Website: walmart
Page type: payment
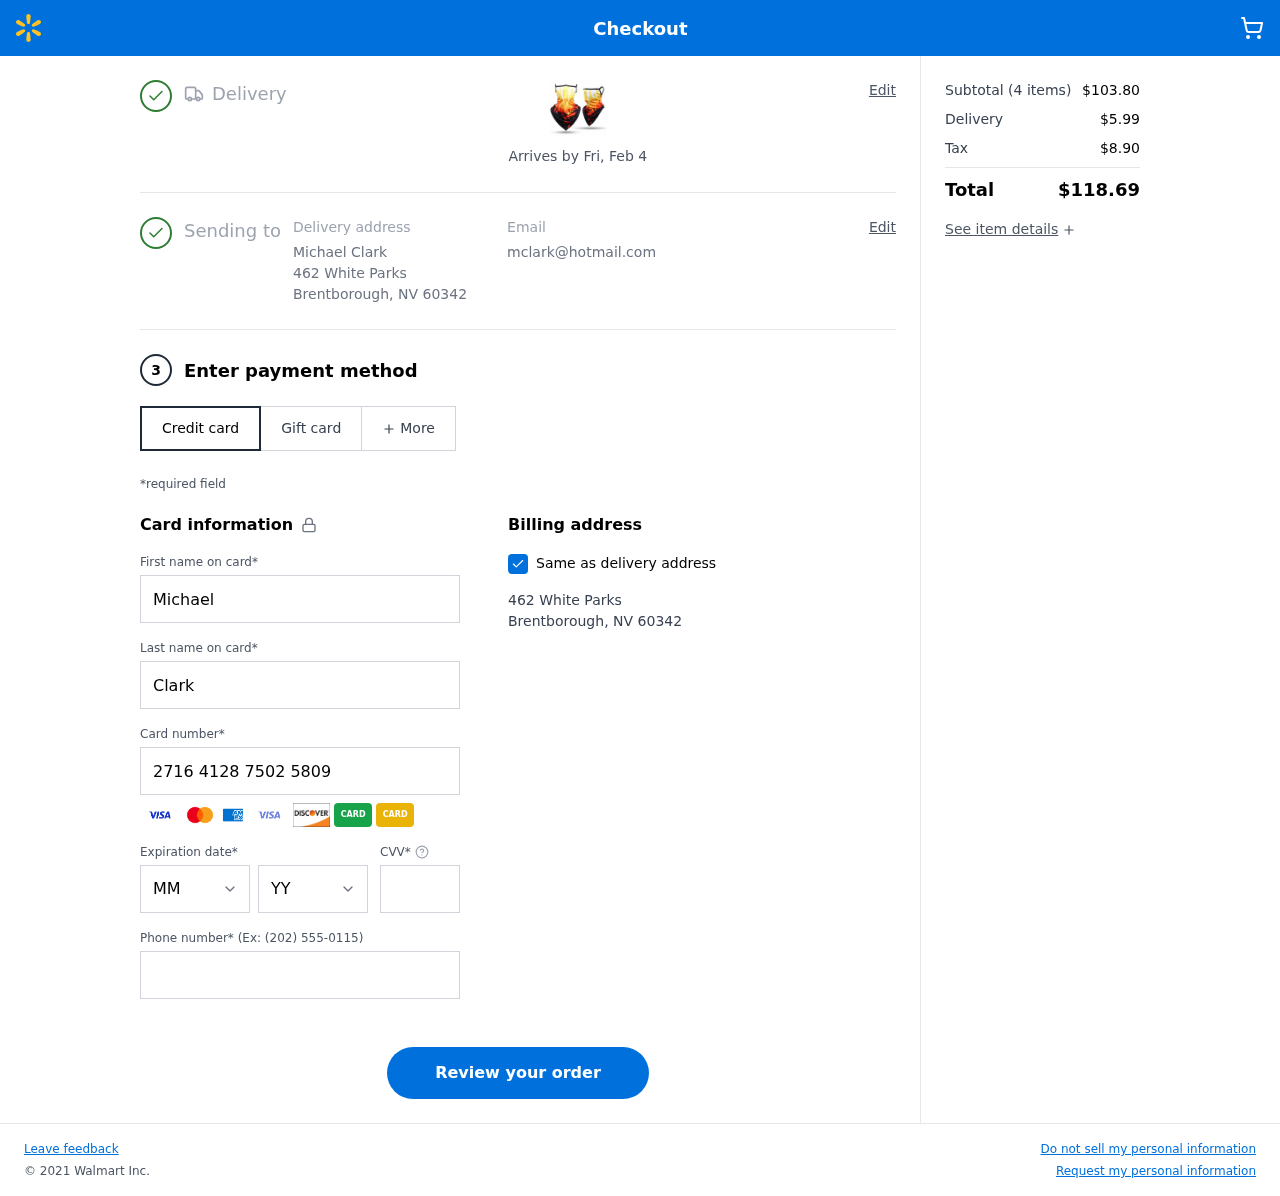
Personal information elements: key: PII_CARD_CVV
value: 754
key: PII_CARD_EXPIRY_MONTH
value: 10
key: PII_CARD_EXPIRY_YEAR
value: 27
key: PII_CARD_NUMBER
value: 2716 4128 7502 5809
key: PII_CITY
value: Brentborough
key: PII_EMAIL
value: mclark@hotmail.com
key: PII_FIRSTNAME
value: Michael
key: PII_FULLNAME
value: Michael Clark
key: PII_LASTNAME
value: Clark
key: PII_PHONE
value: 2644125601
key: PII_POSTCODE
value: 60342
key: PII_STATE_ABBR
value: NV
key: PII_STREET
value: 462 White Parks
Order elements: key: ORDER_DELIVERY_DATE
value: Arrives by Fri, Feb 4
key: ORDER_NUM_ITEMS
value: (4 items)
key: ORDER_SUBTOTAL
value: $103.80
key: ORDER_SHIPPING_COST
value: $5.99
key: ORDER_TAX
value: $8.90
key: ORDER_TOTAL
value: $118.69